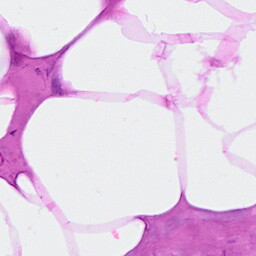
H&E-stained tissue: Breast